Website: apple
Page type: customer-info-address
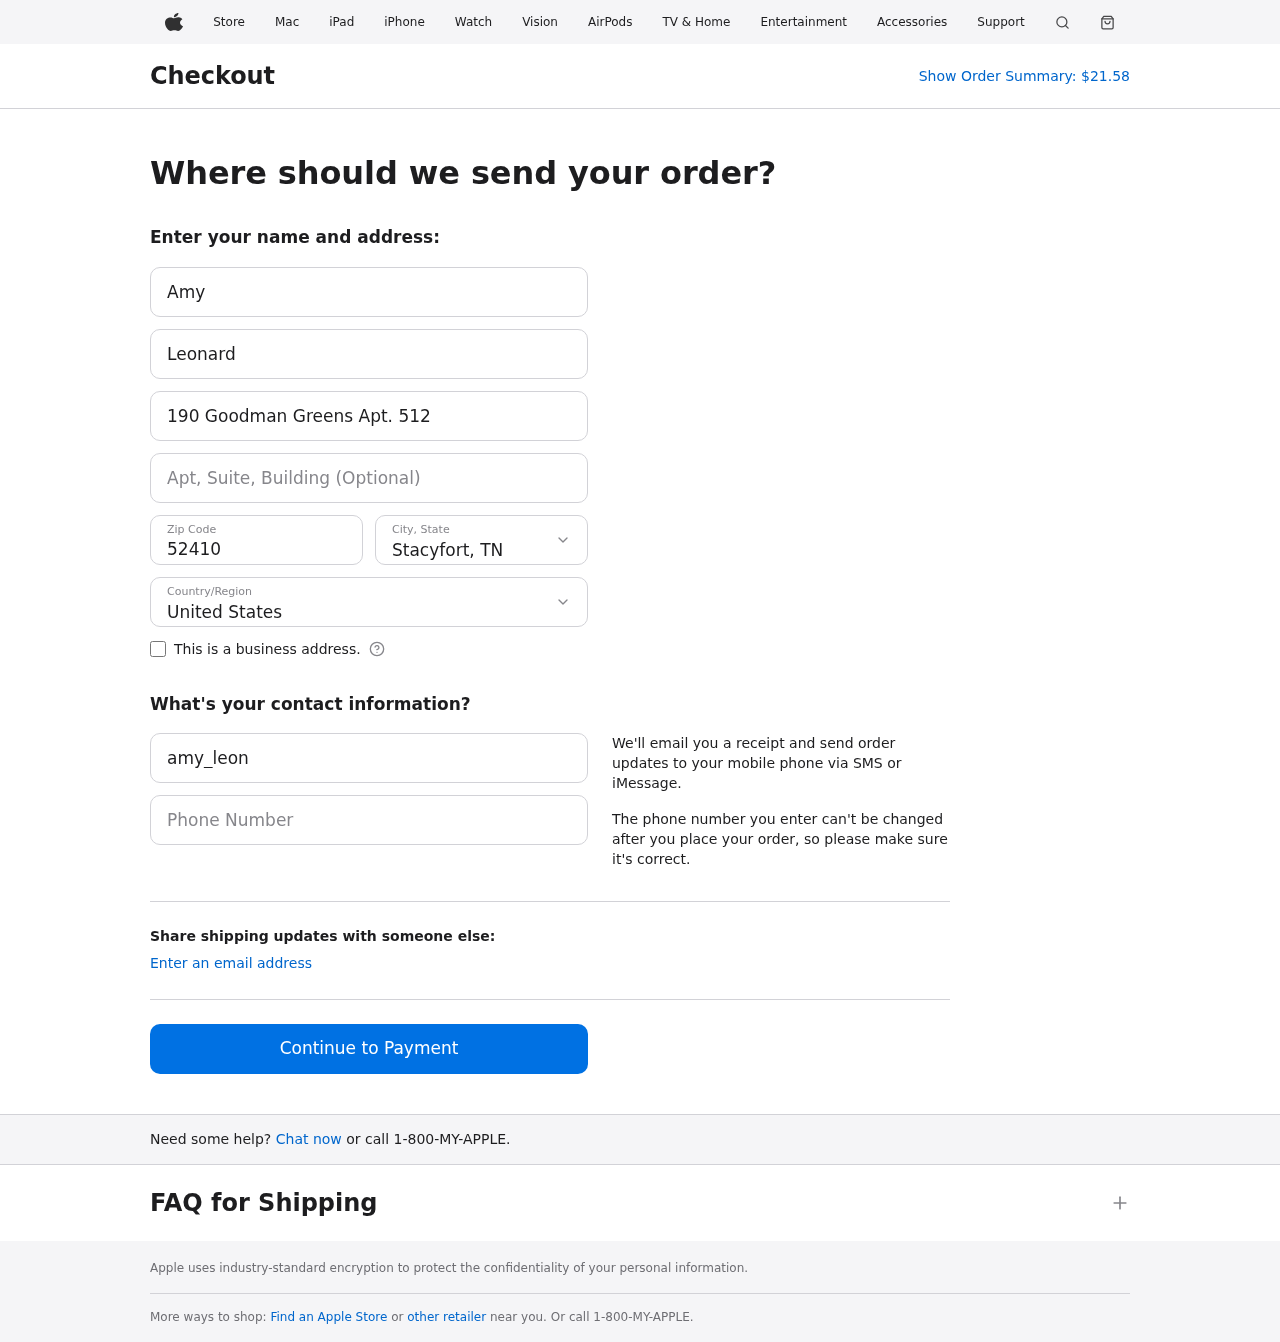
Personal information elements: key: PII_CITY_STATE
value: Stacyfort, TN
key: PII_COUNTRY
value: United States
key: PII_EMAIL
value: amy_leonard@gmail.com
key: PII_FIRSTNAME
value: Amy
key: PII_LASTNAME
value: Leonard
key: PII_PHONE
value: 6598659164
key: PII_POSTCODE
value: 52410
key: PII_STREET
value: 190 Goodman Greens Apt. 512
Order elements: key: ORDER_TOTAL
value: $21.58